Interaction volume radius: 10 \u00c5
Interaction volume height: 20 \u00c5
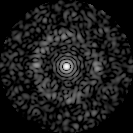
Disorder parameter: 0.8404